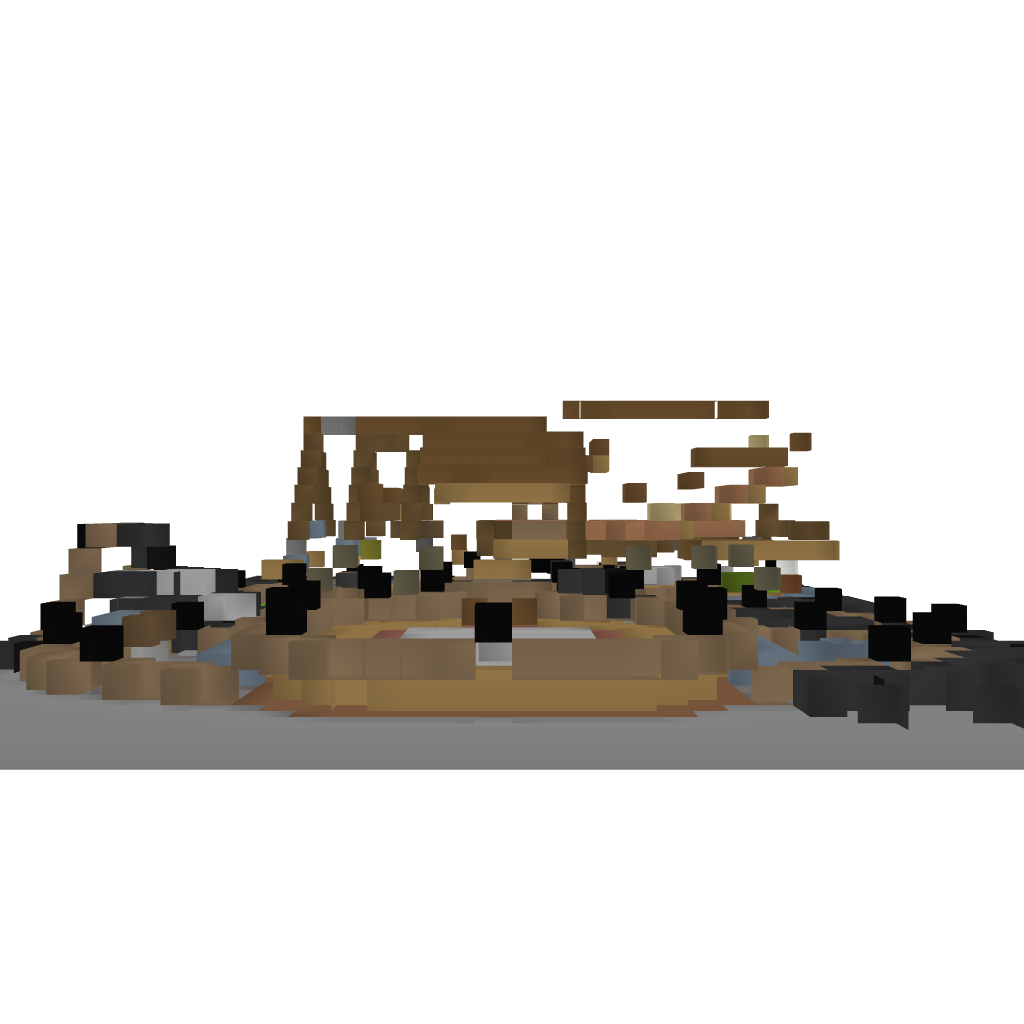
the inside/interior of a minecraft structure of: Rustic Log Cabin